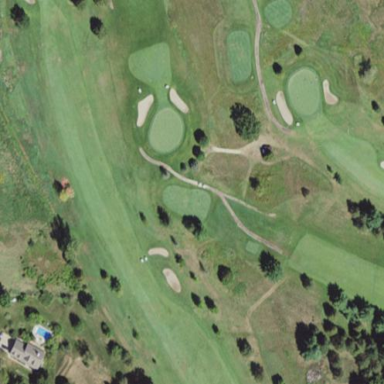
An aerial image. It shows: Grassy area designated as golf fairway.